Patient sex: M
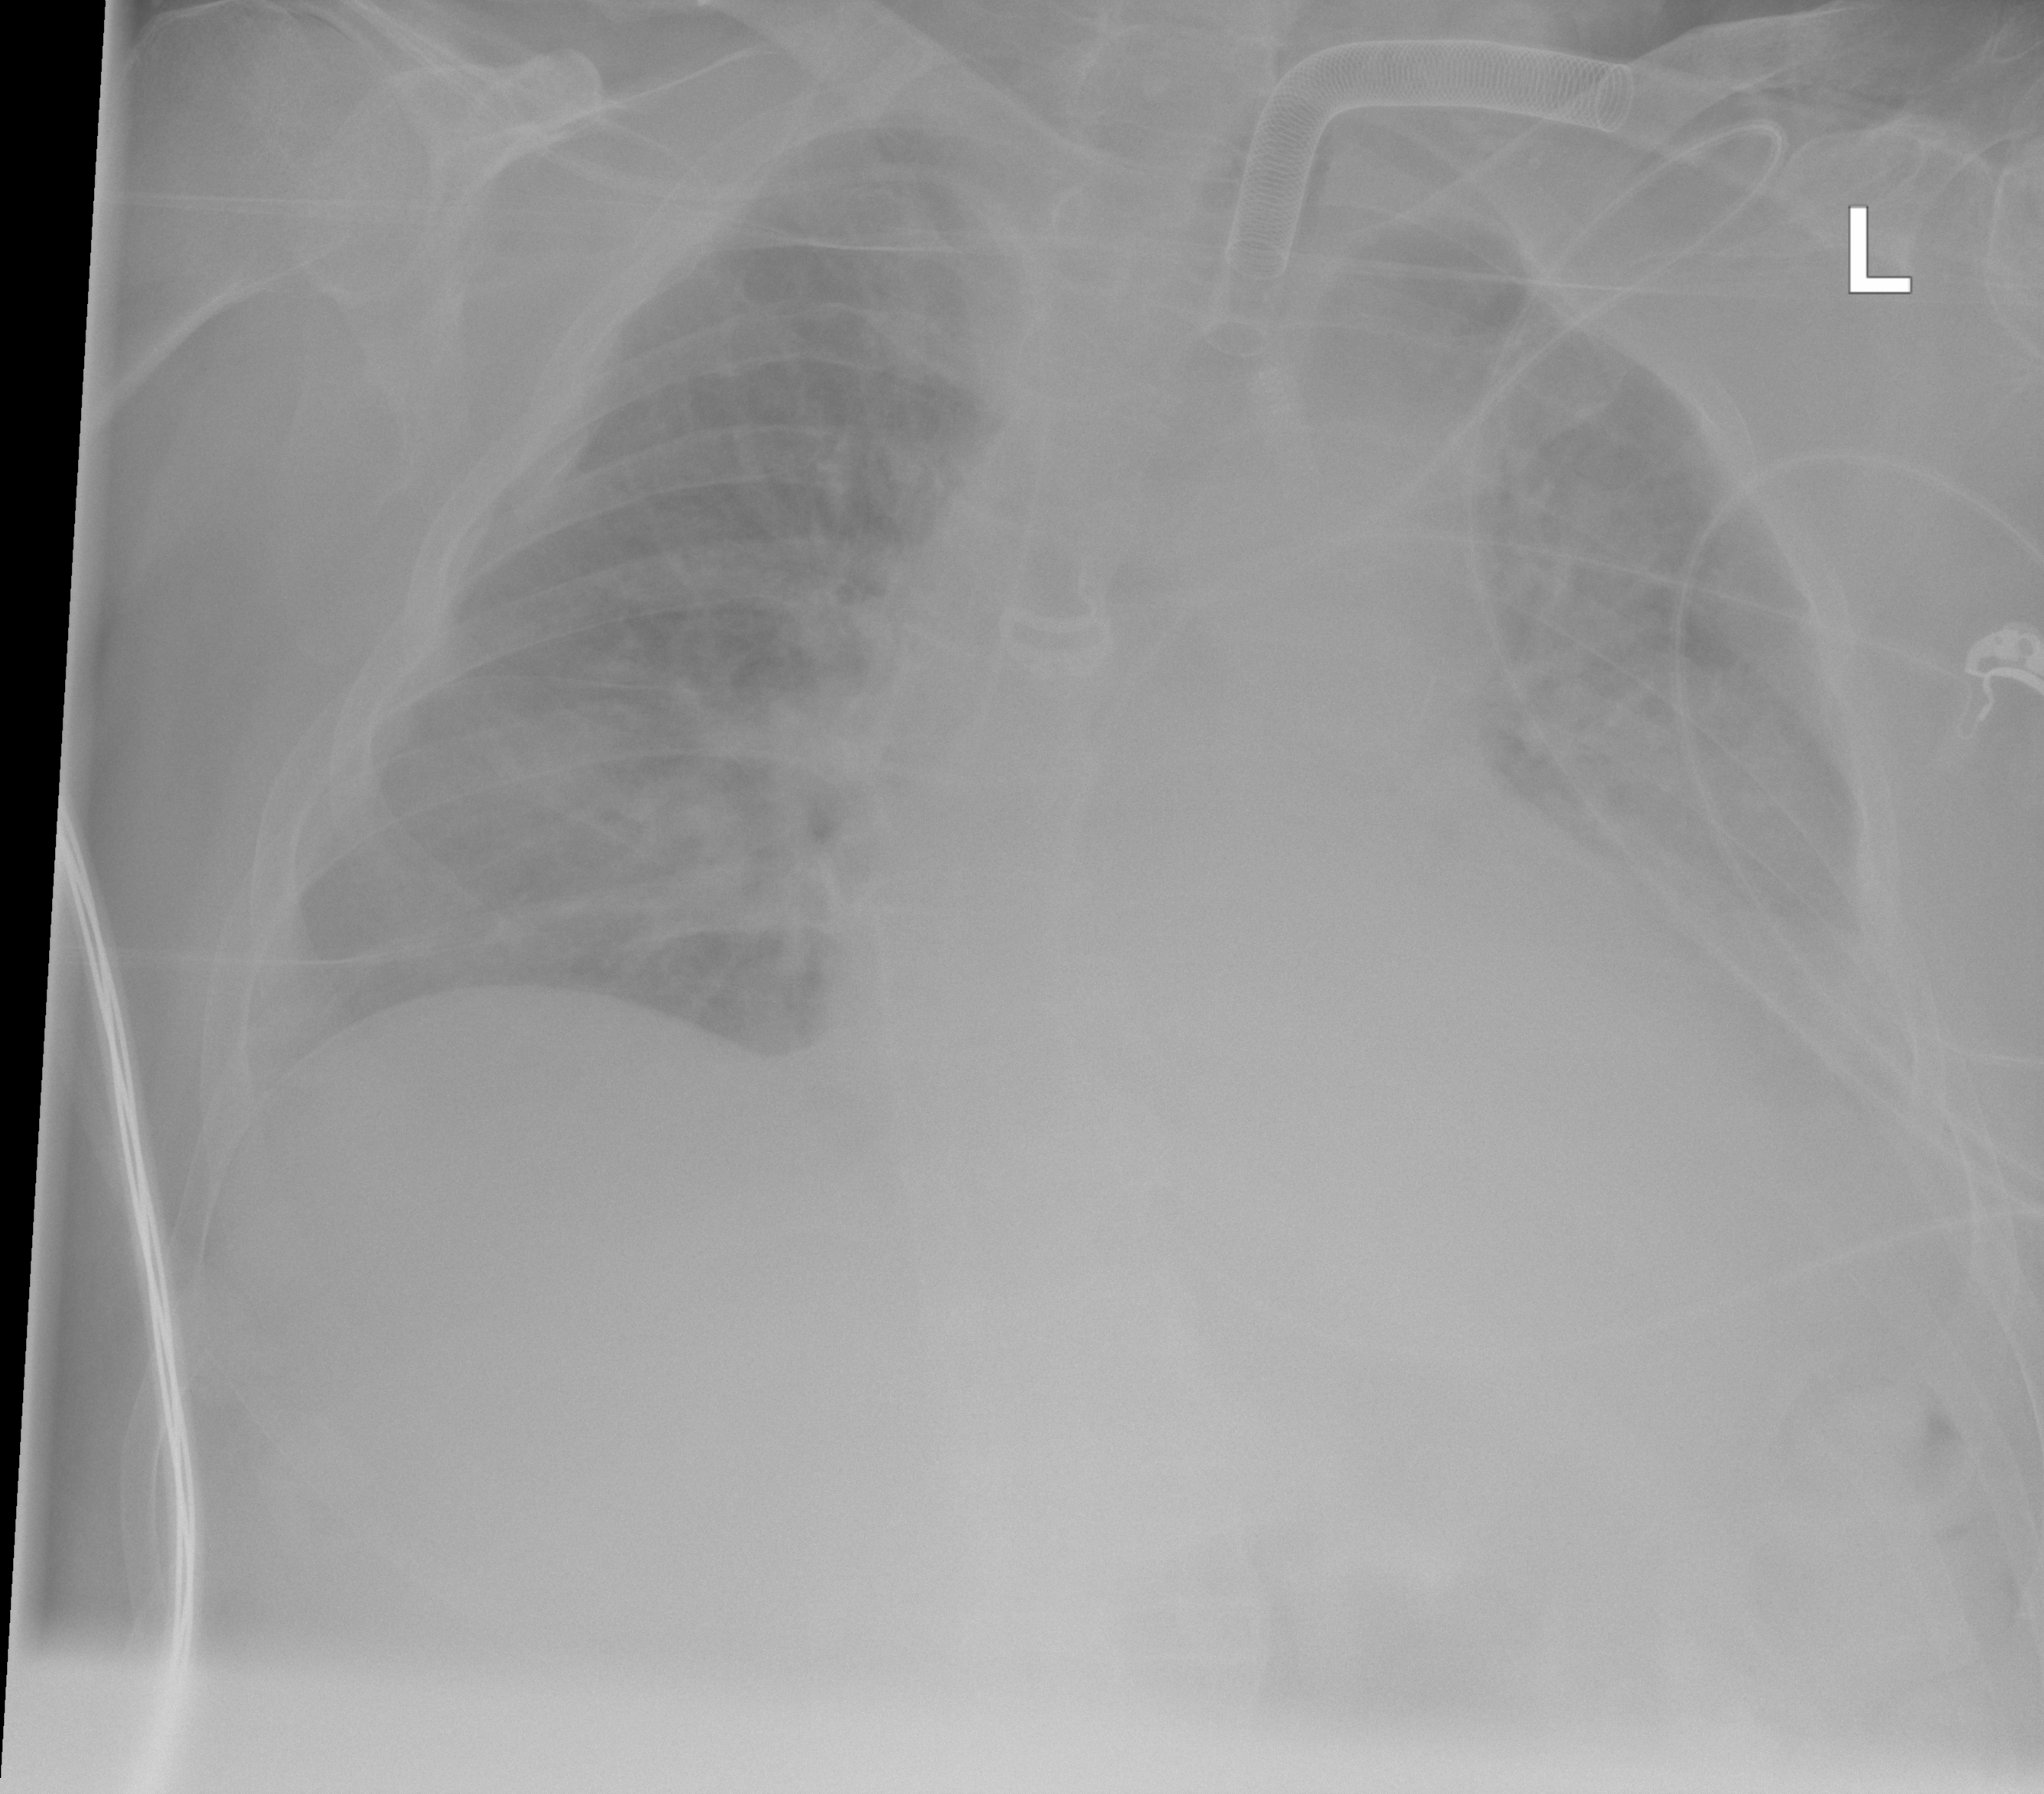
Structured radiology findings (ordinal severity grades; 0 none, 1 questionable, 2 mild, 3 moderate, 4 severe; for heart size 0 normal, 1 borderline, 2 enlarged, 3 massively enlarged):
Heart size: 2
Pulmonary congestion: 1
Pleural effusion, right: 1
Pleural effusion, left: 2
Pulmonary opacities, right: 1
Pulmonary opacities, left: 2
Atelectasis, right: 2
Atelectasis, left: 3